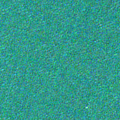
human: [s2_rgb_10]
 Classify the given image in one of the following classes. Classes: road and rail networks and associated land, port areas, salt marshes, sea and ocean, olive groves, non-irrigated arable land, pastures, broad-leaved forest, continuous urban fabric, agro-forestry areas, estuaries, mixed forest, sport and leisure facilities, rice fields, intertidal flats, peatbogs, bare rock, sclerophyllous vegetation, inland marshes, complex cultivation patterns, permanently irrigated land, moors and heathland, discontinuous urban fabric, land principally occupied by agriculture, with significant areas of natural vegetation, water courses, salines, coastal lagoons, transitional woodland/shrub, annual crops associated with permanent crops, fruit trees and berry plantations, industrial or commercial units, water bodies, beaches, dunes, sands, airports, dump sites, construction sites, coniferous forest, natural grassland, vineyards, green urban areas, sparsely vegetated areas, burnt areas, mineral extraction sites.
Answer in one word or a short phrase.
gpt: sea and ocean